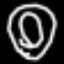
Label: donut